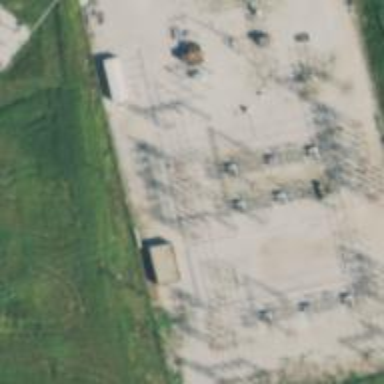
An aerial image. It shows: Switch used for power control.